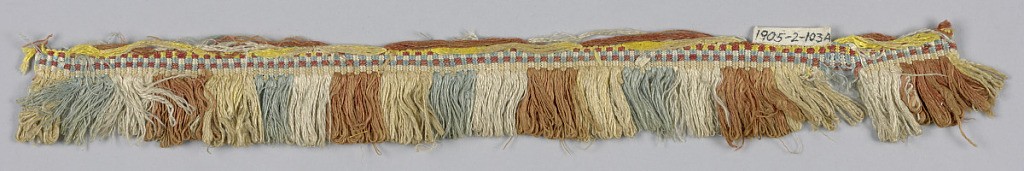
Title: Fringe
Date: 17th century
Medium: silk Technique: woven
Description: Brown, white, blue and off-white fringe with a plain-woven heading and a skirt of looped threads arranged to form colored stripes.